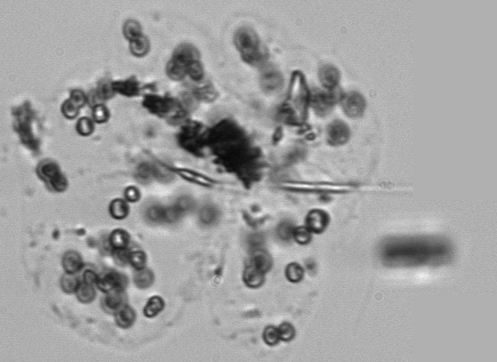
Label: Phaeocystis